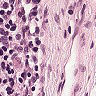
Metastatic tissue present: no